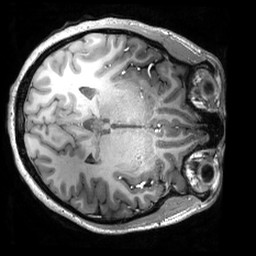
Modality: T1w
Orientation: axial
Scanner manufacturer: philips
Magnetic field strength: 7 T
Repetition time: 0.008 s
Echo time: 0.001974 s